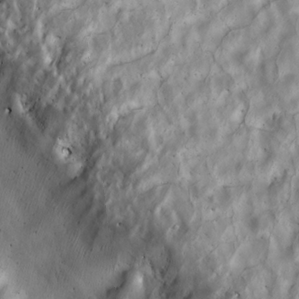
Label: non_frost